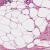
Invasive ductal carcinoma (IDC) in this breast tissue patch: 0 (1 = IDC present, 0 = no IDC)